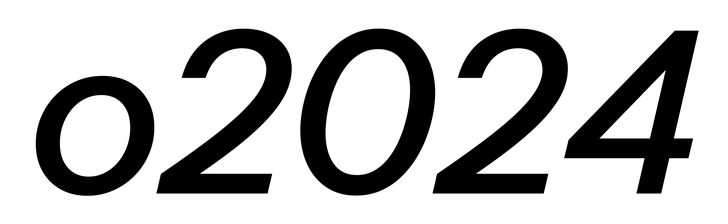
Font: InstrumentSans-Italic_Medium_Italic